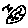
Label: moon